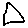
Label: triangle